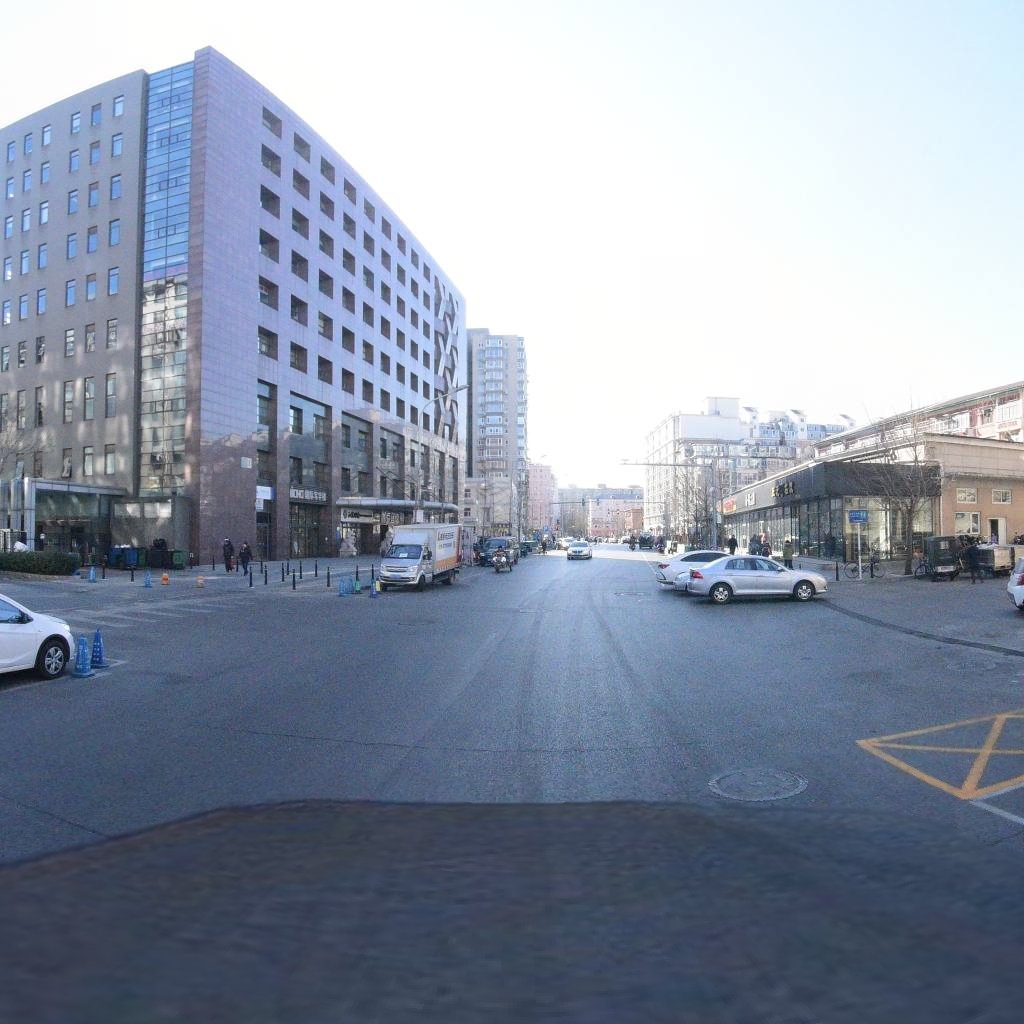
Region: Dongcheng
Road damage annotations: transverse crack, manhole cover, transverse crack, manhole cover, transverse crack